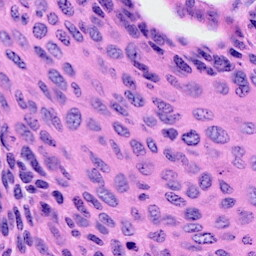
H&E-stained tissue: Cervix